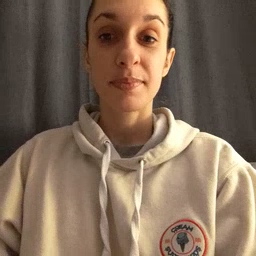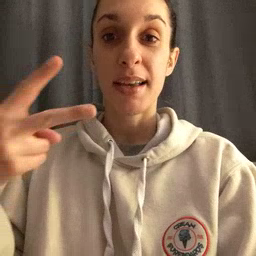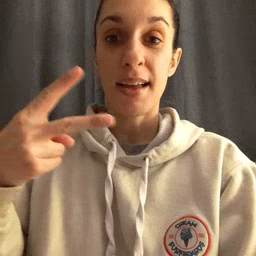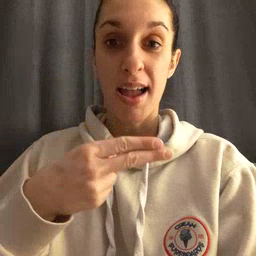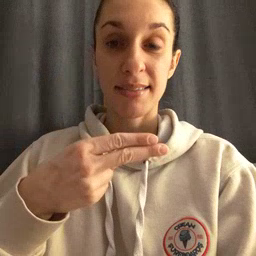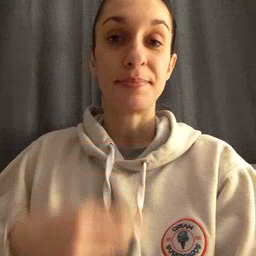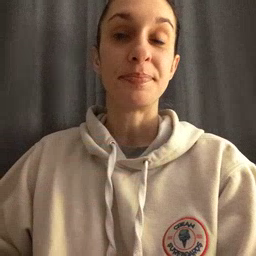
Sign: cut